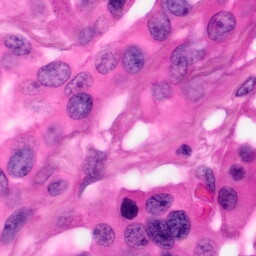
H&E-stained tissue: Pancreatic